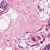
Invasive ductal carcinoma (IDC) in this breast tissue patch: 0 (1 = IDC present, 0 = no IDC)